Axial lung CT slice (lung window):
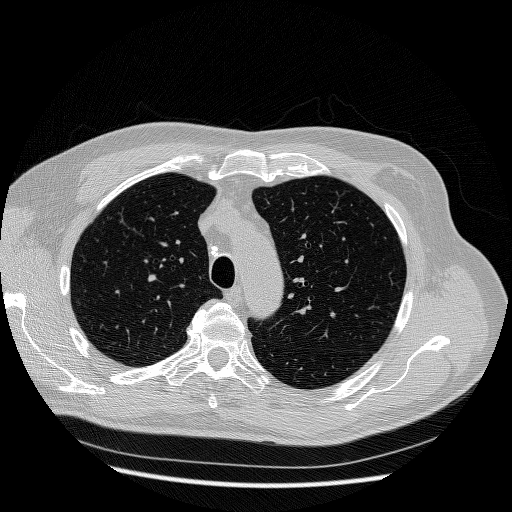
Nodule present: no